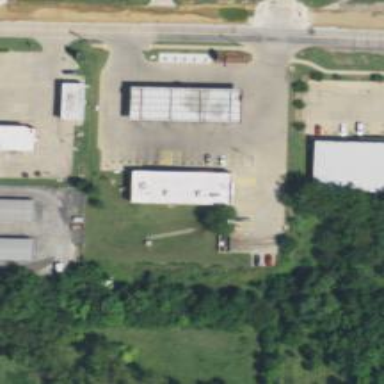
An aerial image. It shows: Convenience shop.